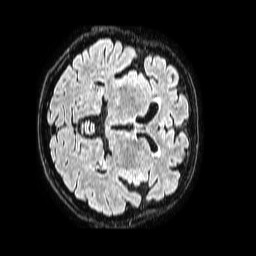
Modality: FLAIR
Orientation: axial
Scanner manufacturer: philips
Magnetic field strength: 1.5 T
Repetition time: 4.8 s
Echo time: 0.3 s